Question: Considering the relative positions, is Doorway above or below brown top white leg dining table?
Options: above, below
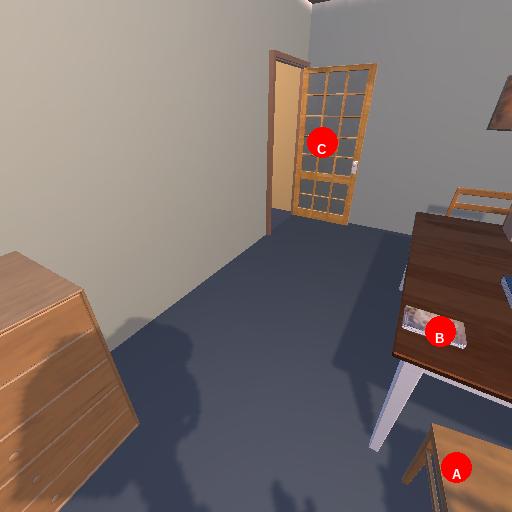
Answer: above